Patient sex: M
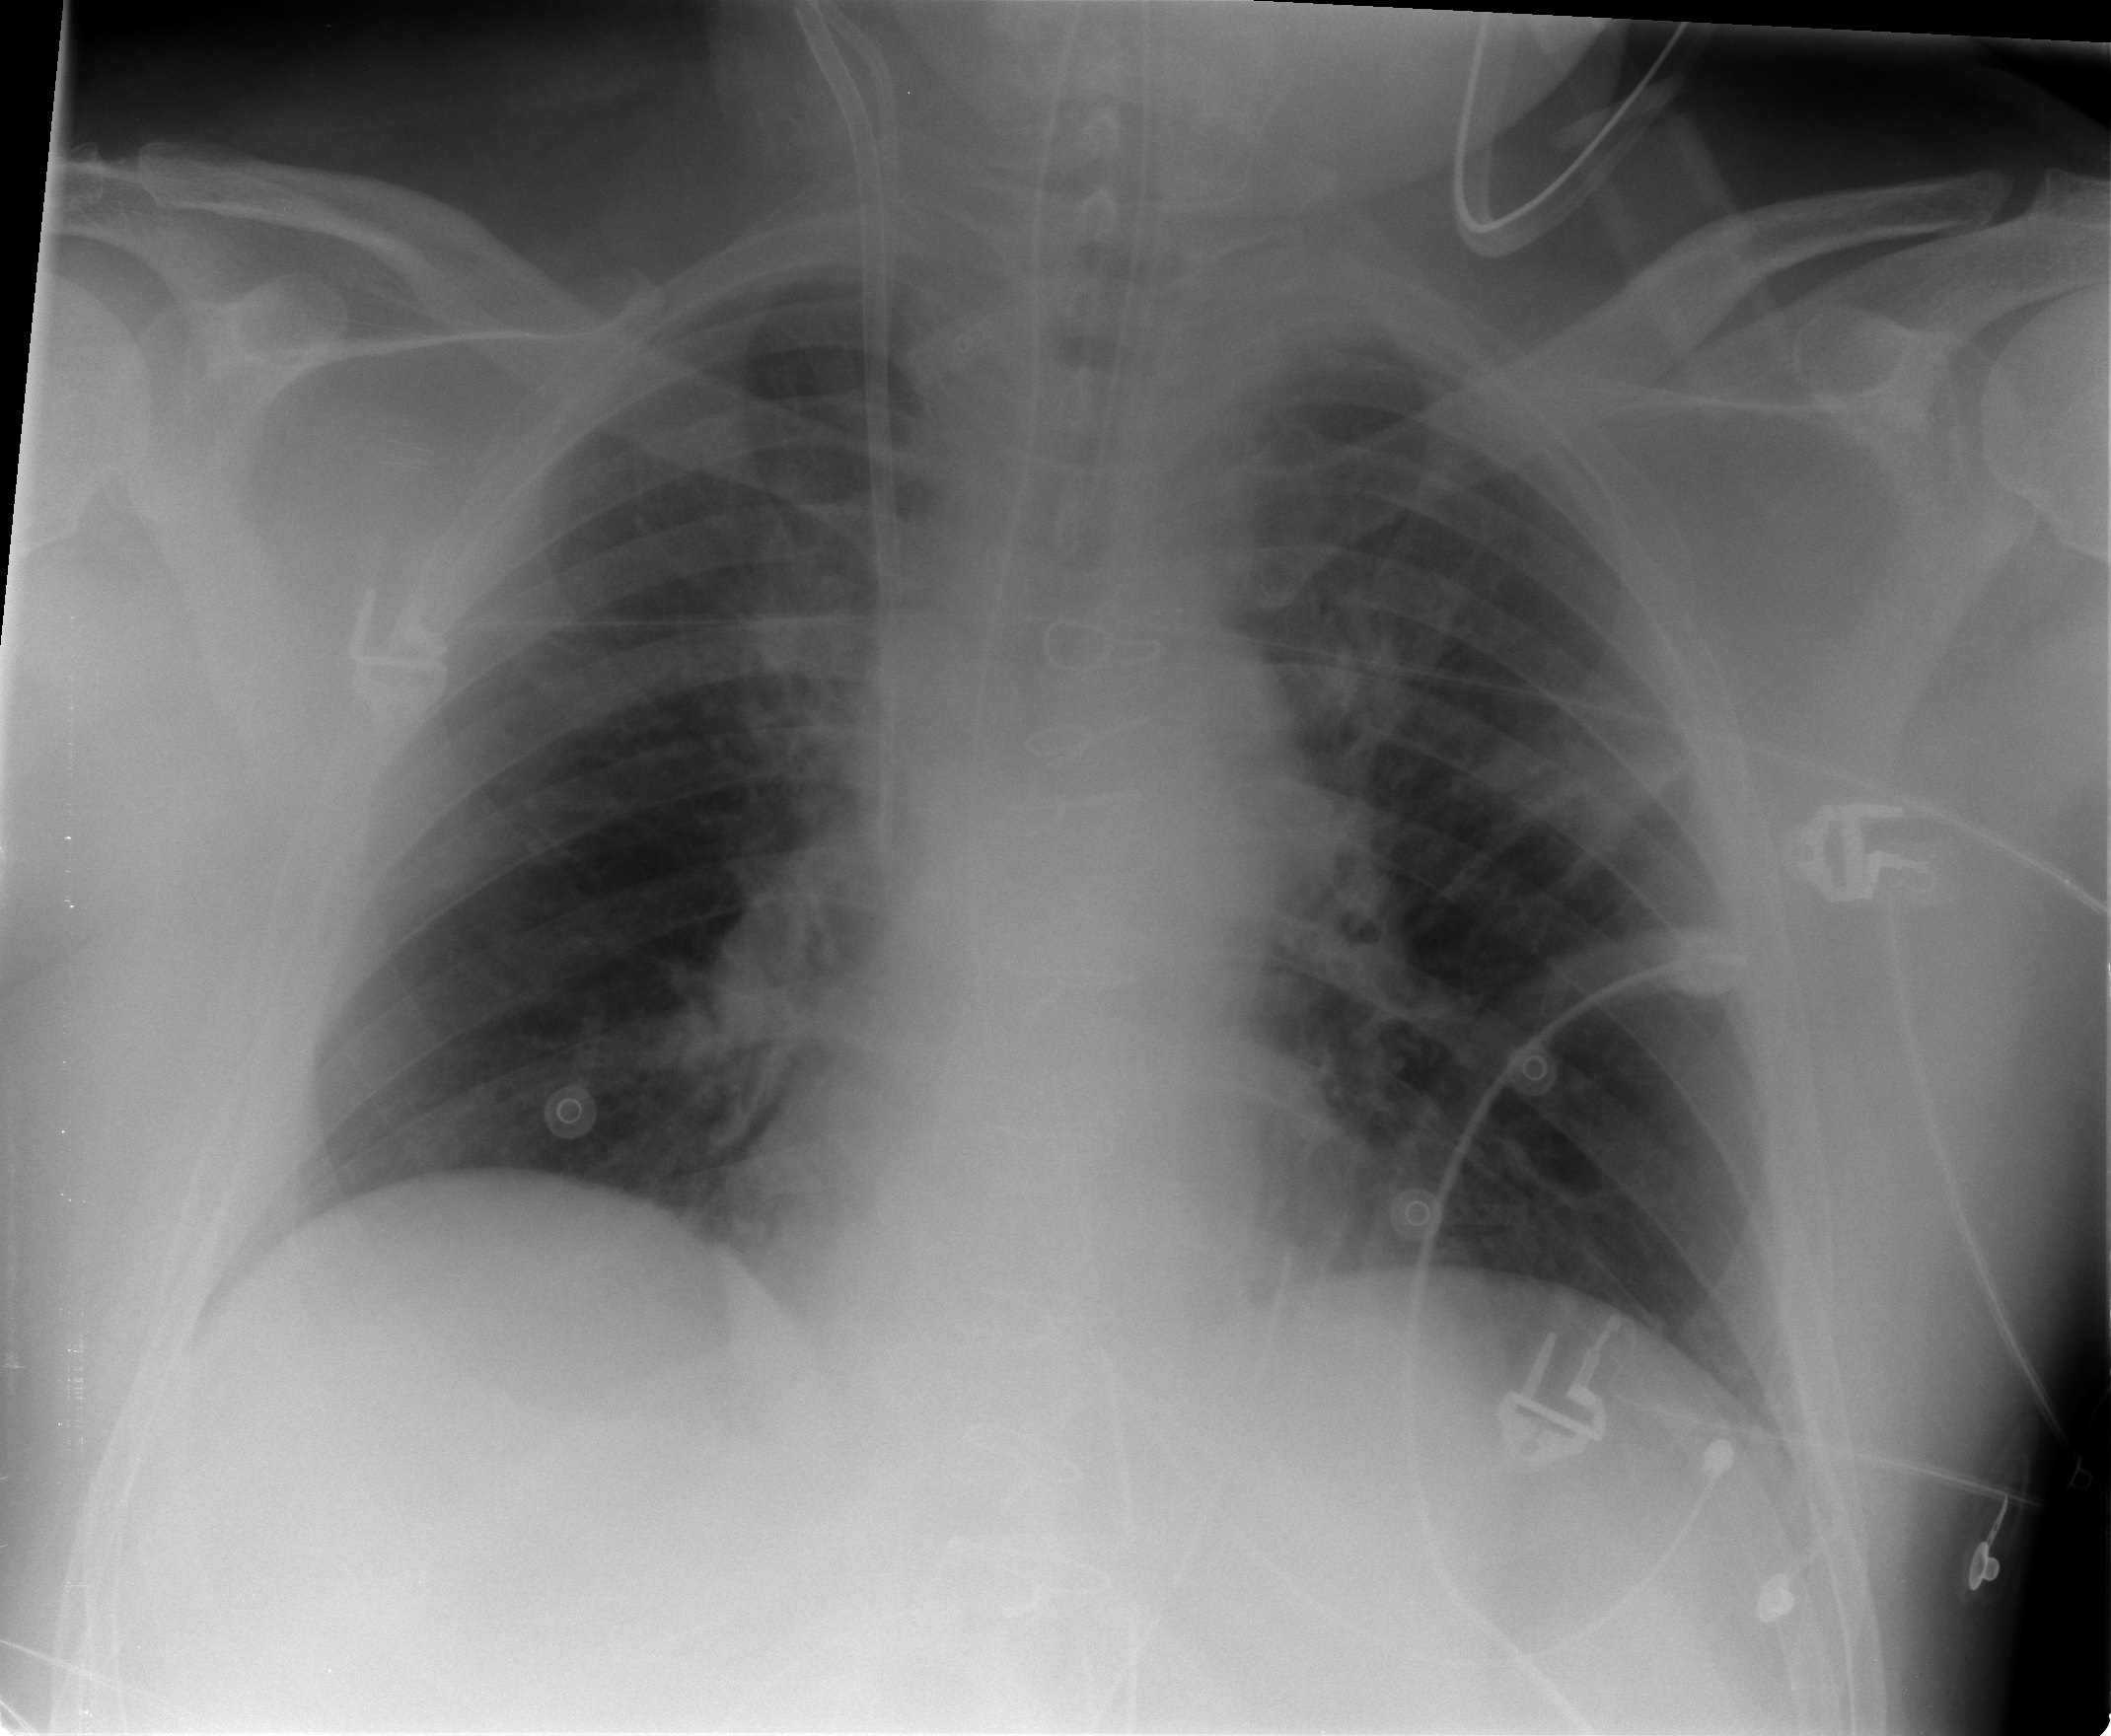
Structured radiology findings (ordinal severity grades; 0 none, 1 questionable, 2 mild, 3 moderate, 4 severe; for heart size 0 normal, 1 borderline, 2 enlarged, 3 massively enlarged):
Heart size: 0
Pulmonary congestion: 2
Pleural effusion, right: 0
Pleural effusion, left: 0
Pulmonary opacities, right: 0
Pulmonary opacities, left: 0
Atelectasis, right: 0
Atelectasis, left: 2